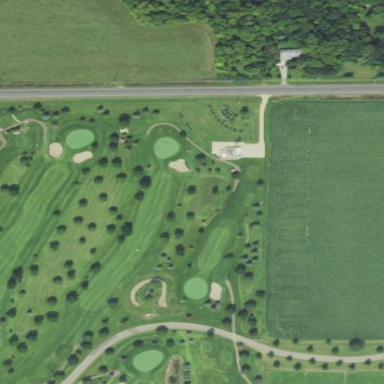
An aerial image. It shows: Area with grass used as rough in golf course.